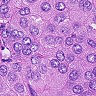
Metastatic tissue present: yes